Brain MRI, t1w sequence, axial 2D slice.
Patient: age 35, sex F, weight 78 kg, height 1.78 m
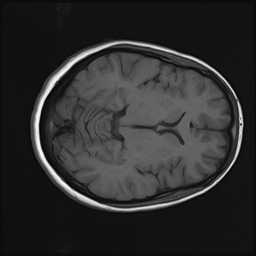